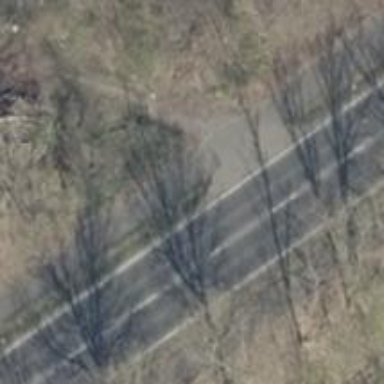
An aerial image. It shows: Asphalt service road.